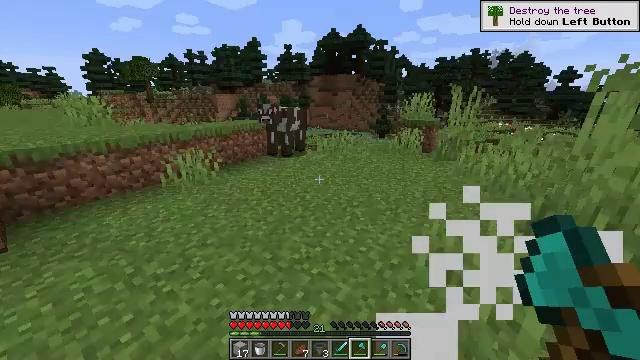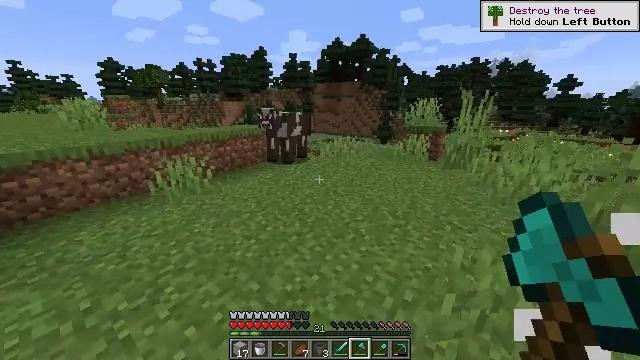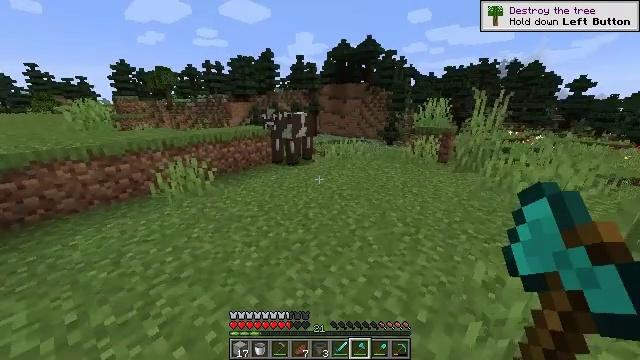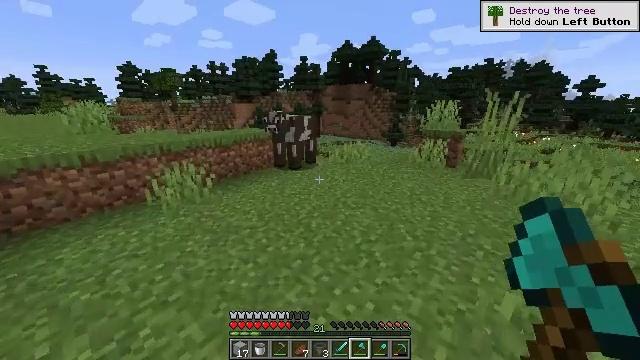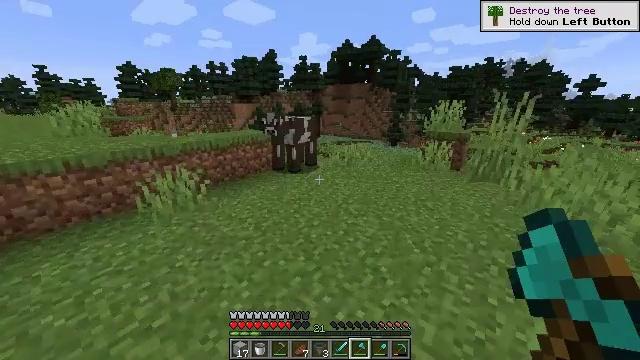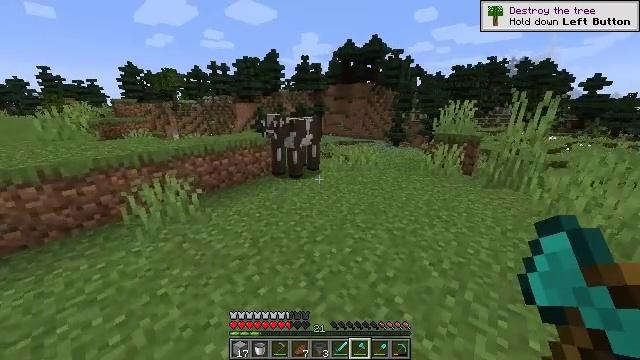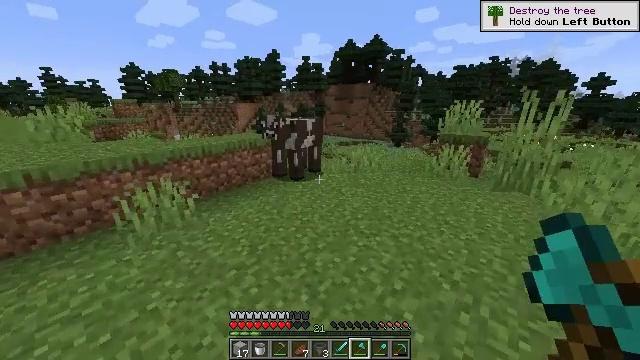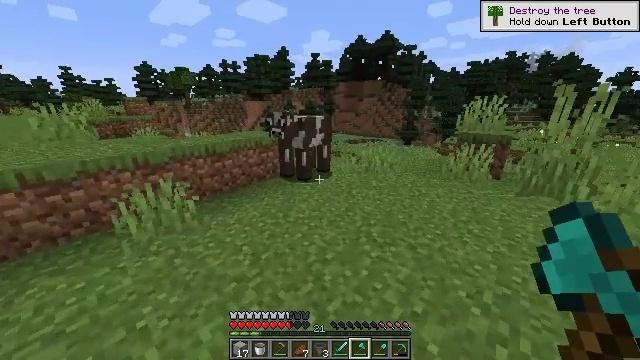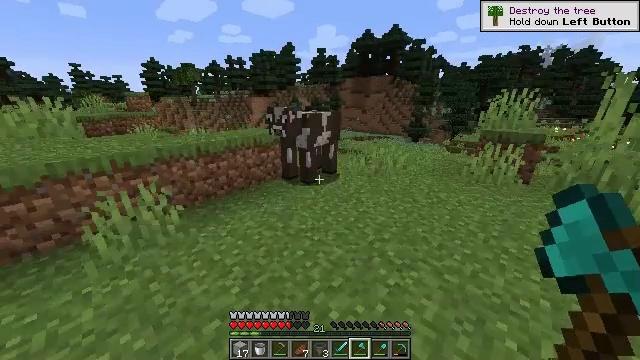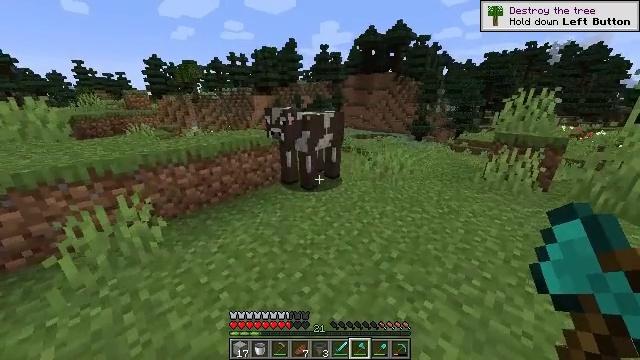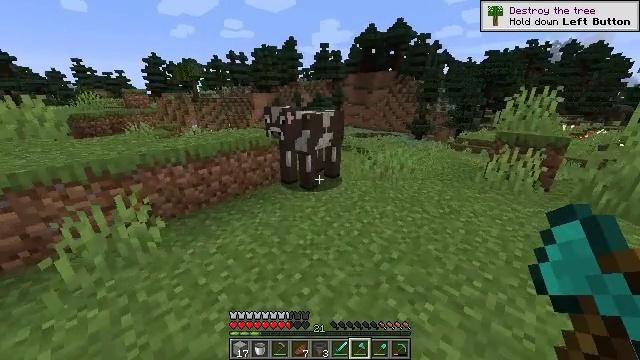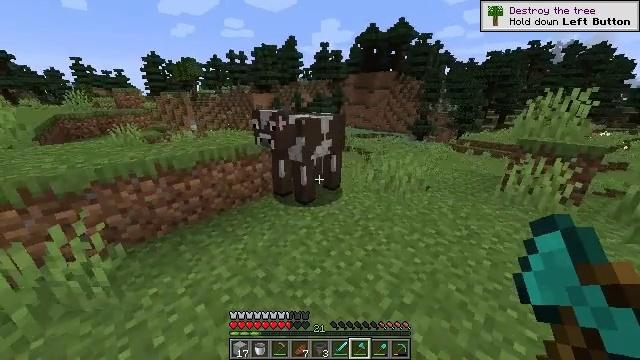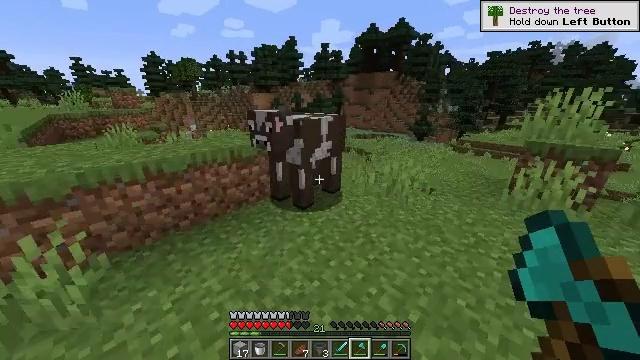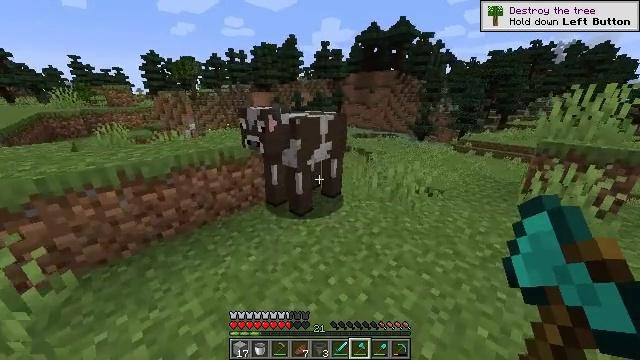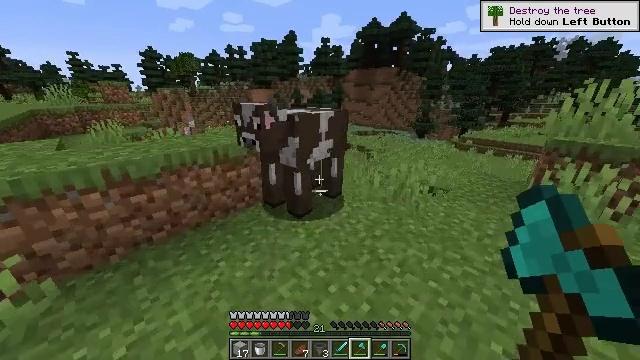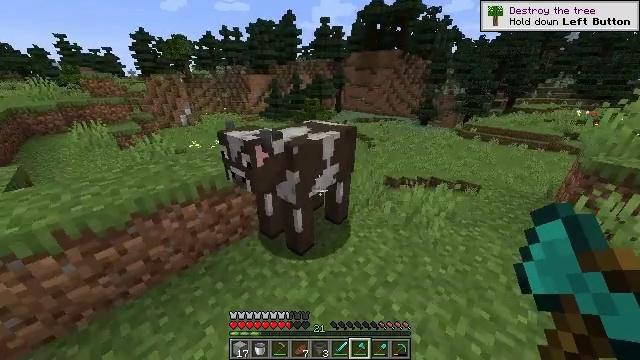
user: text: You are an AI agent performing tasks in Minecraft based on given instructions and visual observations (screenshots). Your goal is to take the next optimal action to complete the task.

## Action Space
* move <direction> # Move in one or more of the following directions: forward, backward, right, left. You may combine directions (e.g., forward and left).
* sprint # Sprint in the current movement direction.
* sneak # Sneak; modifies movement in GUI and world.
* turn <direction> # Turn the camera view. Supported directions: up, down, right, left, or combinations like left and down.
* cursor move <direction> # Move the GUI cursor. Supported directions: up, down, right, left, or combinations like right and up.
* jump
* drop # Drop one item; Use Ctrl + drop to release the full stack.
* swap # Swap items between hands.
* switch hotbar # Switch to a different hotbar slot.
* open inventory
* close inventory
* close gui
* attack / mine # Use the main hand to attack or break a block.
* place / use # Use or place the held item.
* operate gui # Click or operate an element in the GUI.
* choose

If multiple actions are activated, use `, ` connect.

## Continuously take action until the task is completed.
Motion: motion action
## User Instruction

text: Hunt animals.
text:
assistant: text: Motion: move forward
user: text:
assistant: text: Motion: move forward, turn left
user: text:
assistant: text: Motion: move forward
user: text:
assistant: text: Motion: move forward
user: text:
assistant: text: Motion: move forward
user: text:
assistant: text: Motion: move forward
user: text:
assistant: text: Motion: move forward, turn left
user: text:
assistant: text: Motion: move forward, turn left
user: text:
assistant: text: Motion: move forward
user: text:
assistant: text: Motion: move forward
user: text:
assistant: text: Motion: move forward
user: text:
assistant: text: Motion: move forward
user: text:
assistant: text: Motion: move forward
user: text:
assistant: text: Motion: move forward
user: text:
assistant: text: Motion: move forward, turn down, jump
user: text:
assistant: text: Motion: move forward, turn down, jump
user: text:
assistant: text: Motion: move forward, turn down, jump
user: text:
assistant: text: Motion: move forward, turn down, jump
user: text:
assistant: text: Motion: move forward, turn left and down, jump
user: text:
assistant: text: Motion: turn down, jump
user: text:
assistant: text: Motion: turn down, jump
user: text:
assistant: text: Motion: turn down, attack / mine
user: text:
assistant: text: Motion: attack / mine
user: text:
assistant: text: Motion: attack / mine
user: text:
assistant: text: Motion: turn down, attack / mine
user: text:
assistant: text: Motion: turn down, attack / mine
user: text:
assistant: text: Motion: turn down, attack / mine
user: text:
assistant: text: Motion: attack / mine
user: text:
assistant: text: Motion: no_op
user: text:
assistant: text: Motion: no_op